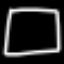
Label: square